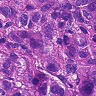
Metastatic tissue present: yes